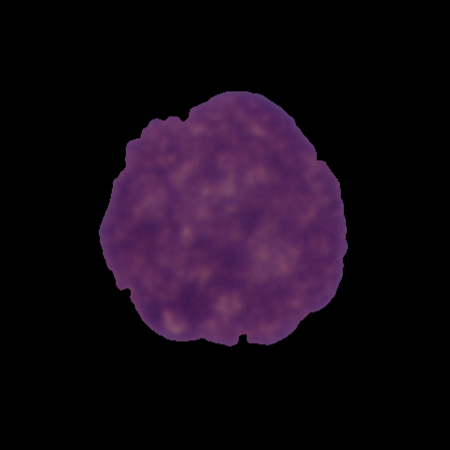
Label: cancer